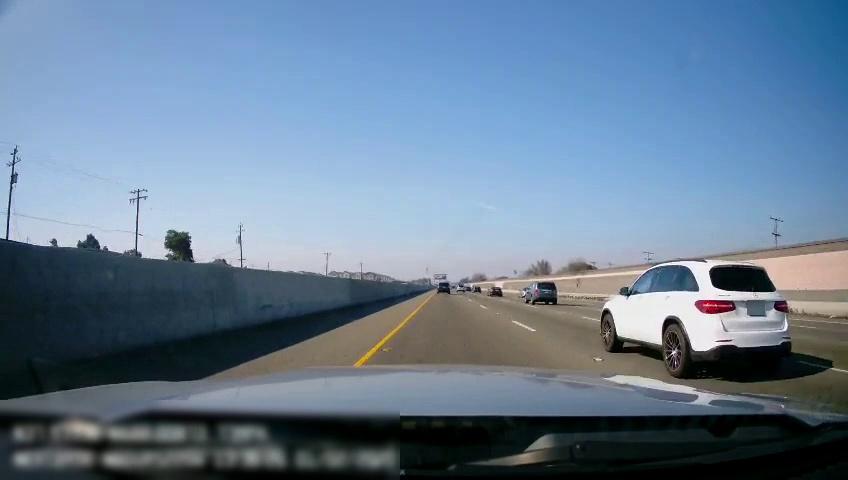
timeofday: Day
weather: Sunny
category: Drivable Space
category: Vehicles | SUV
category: Vehicles | SUV
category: Vehicles | SUV
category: Vehicles | Car
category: Vehicles | Car
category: Vehicles | Car
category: Lanes | Current Lane
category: Lanes | Current Lane
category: Lanes | Alternate Lane
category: Lanes | Alternate Lane
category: Lanes | Opposite Lane